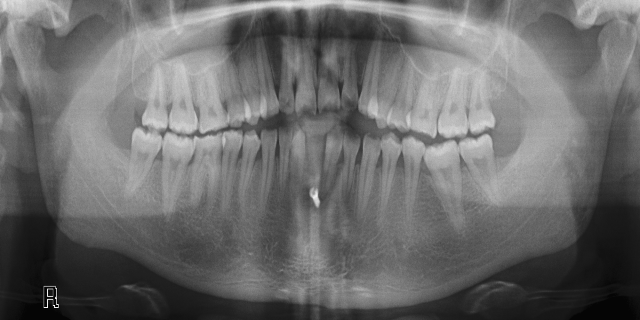
adult